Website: apple
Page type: address-validator
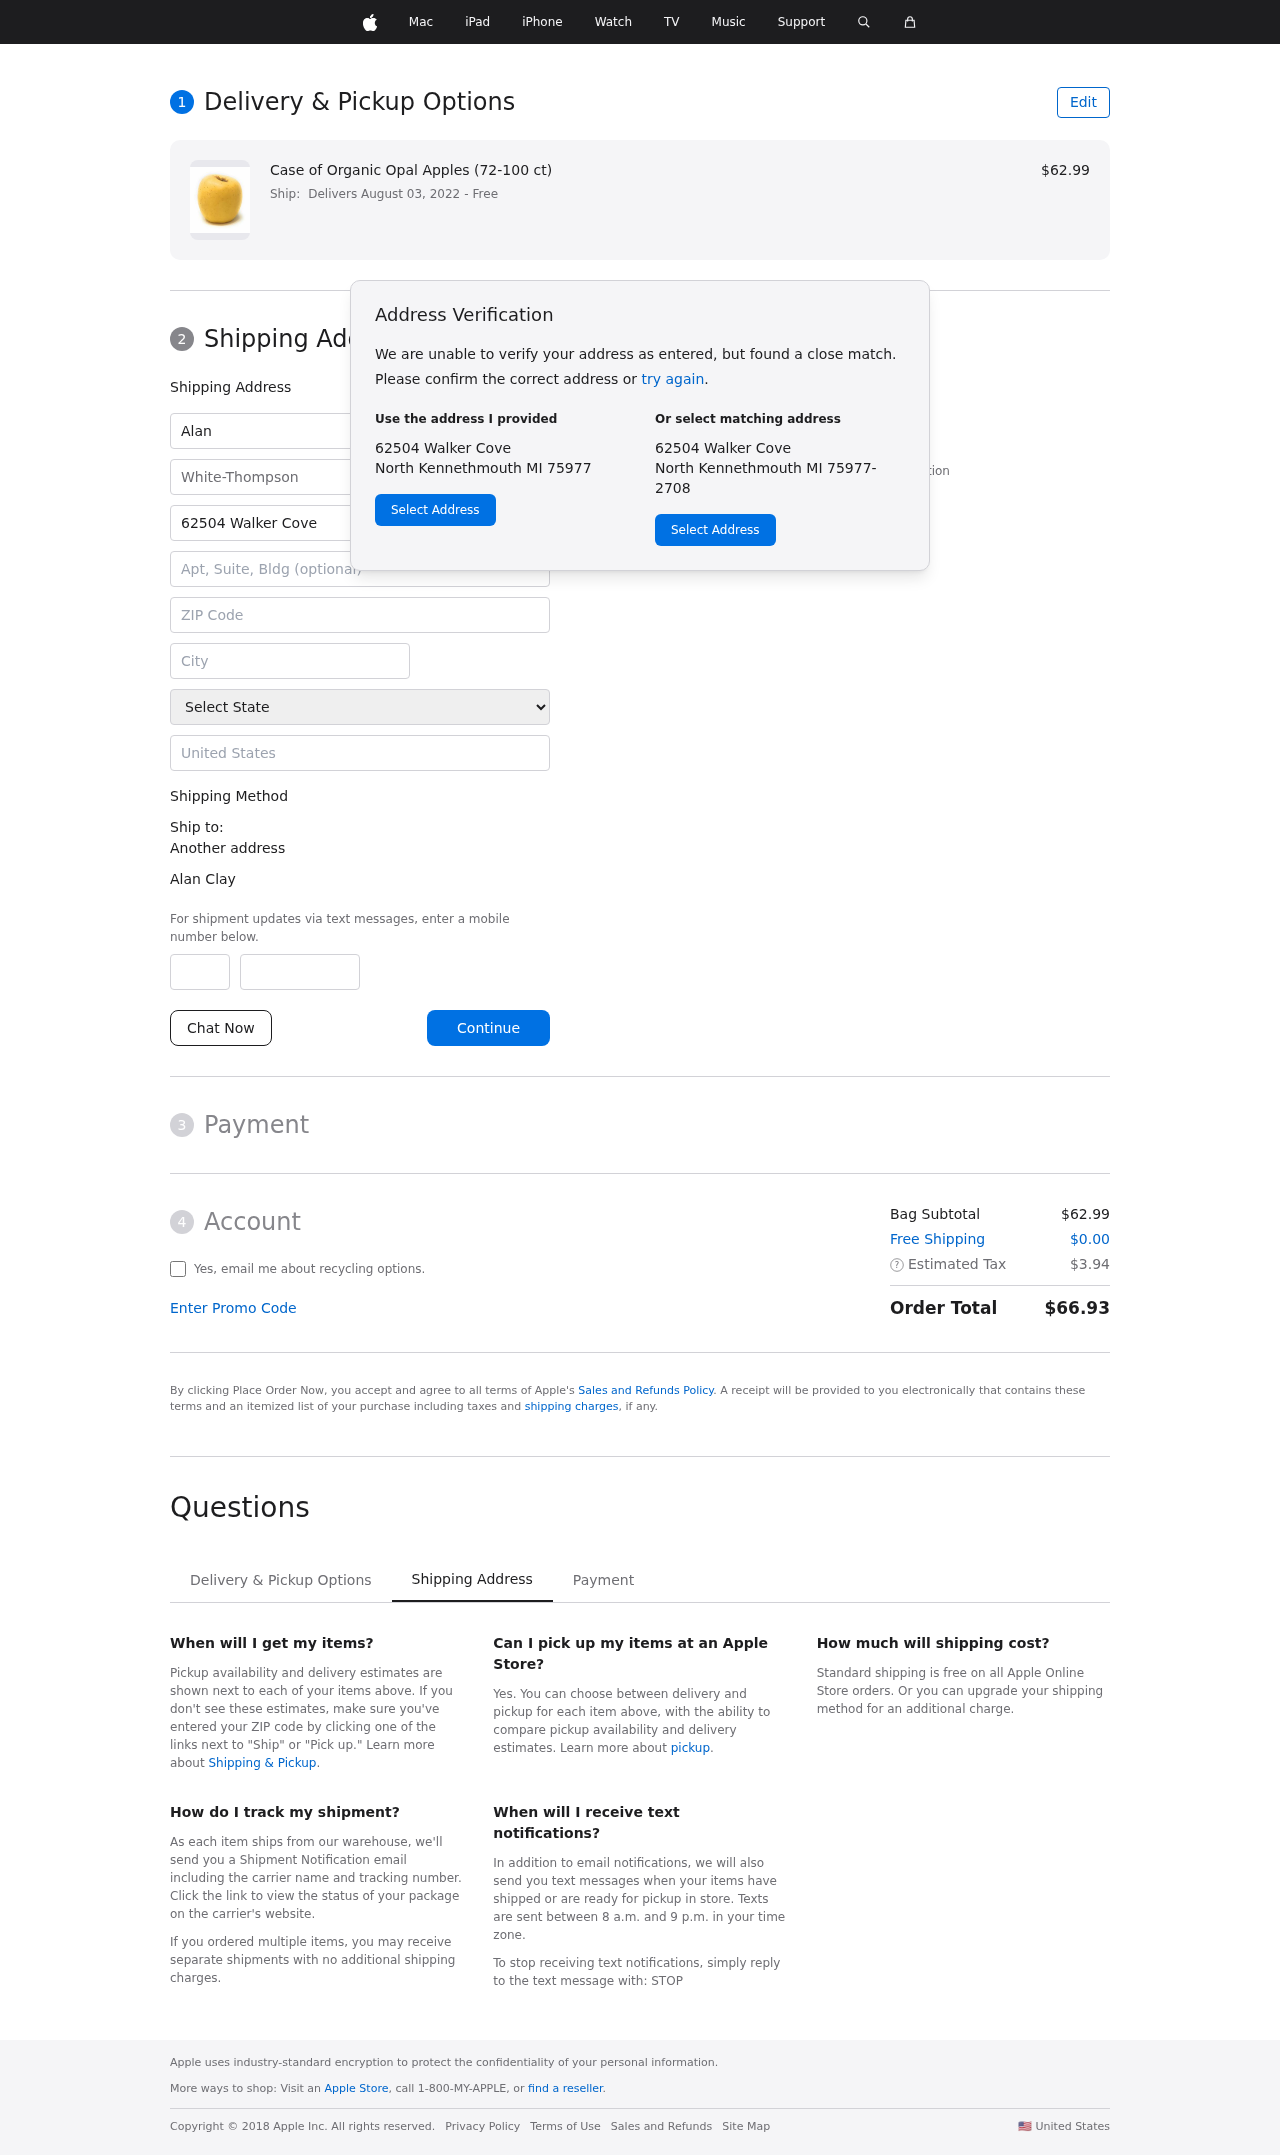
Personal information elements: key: PII_CITY
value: North Kennethmouth
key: PII_COMPANY
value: White-Thompson
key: PII_COUNTRY
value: United States
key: PII_FIRSTNAME
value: Alan
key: PII_FULLNAME
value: Alan Clay
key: PII_LASTNAME
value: Clay
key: PII_PHONE_AREA
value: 340
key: PII_PHONE_SUFFIX
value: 9494
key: PII_POSTCODE
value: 75977
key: PII_STATE
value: Michigan
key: PII_STREET
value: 62504 Walker Cove
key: PII_CITY_STATE_ZIP
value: North Kennethmouth MI 75977
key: PII_STATE_ABBR
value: MI
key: PII_POSTCODE_FULL
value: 75977
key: PII_POSTCODE_NUMERIC
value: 75977
Product elements: key: PRODUCT1_NAME
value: Case of Organic Opal Apples (72-100 ct)
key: PRODUCT1_PRICE
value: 62.99
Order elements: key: ORDER_DELIVERY_DATE
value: Delivers August 03, 2022
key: ORDER_SUBTOTAL
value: $62.99
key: ORDER_SHIPPING_COST
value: $0.00
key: ORDER_TAX
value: $3.94
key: ORDER_TOTAL
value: $66.93